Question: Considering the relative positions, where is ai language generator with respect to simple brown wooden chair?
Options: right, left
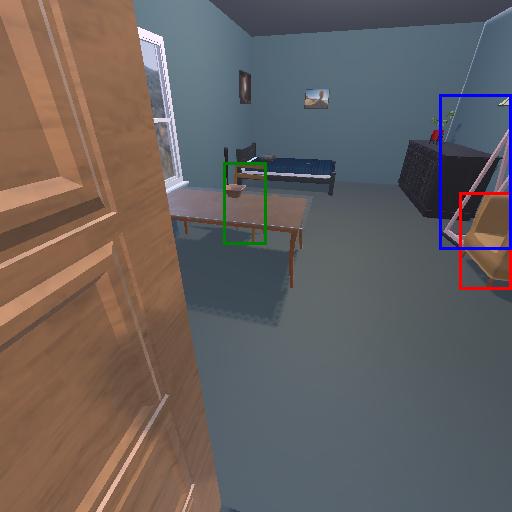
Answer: right